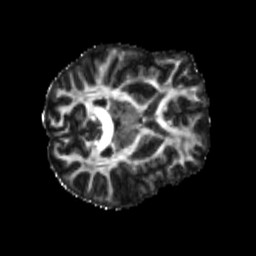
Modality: FA
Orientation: axial
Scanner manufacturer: siemens
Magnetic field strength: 3 T
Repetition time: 4 s
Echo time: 0.0594 s